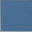
Piece: xx